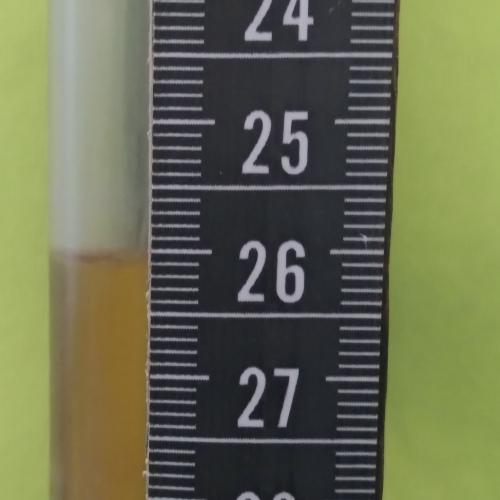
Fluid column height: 26.0 cm